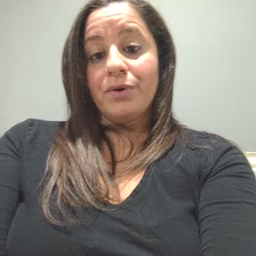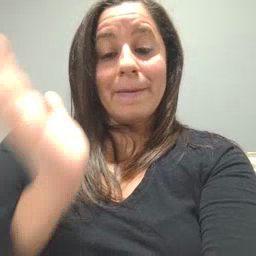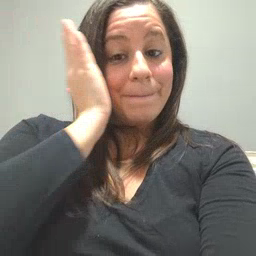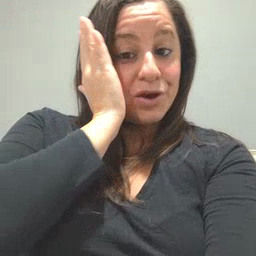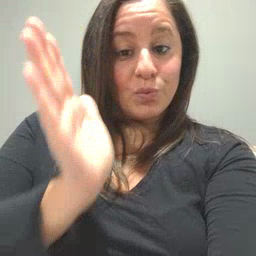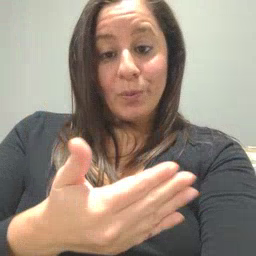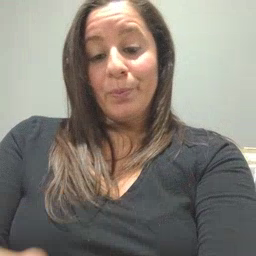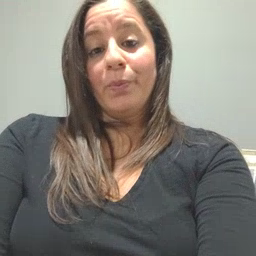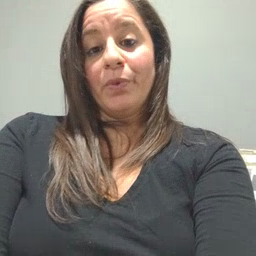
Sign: bedroom